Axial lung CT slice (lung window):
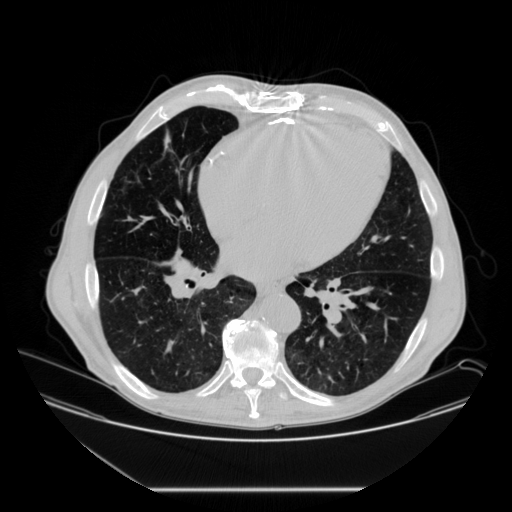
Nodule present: no